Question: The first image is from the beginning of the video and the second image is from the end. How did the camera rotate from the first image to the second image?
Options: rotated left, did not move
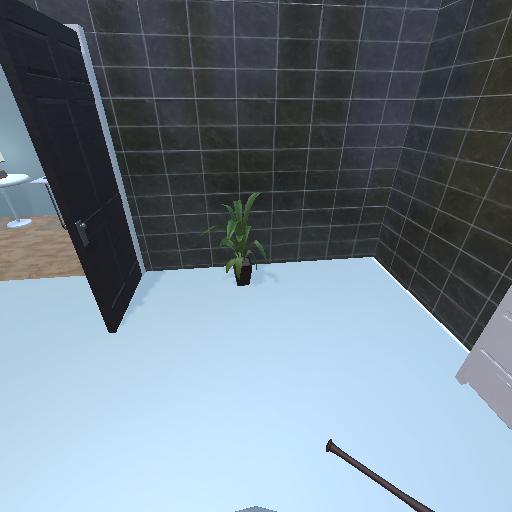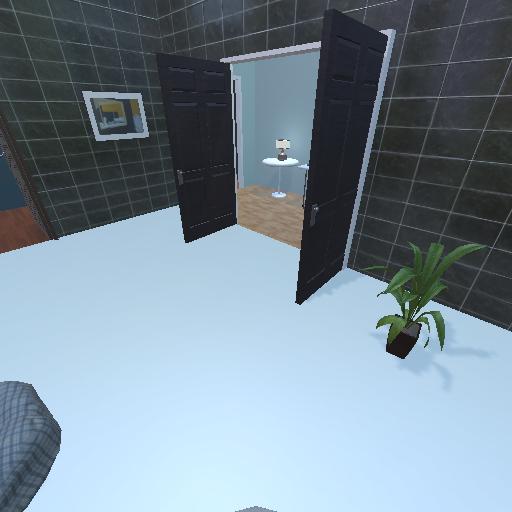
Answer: rotated left